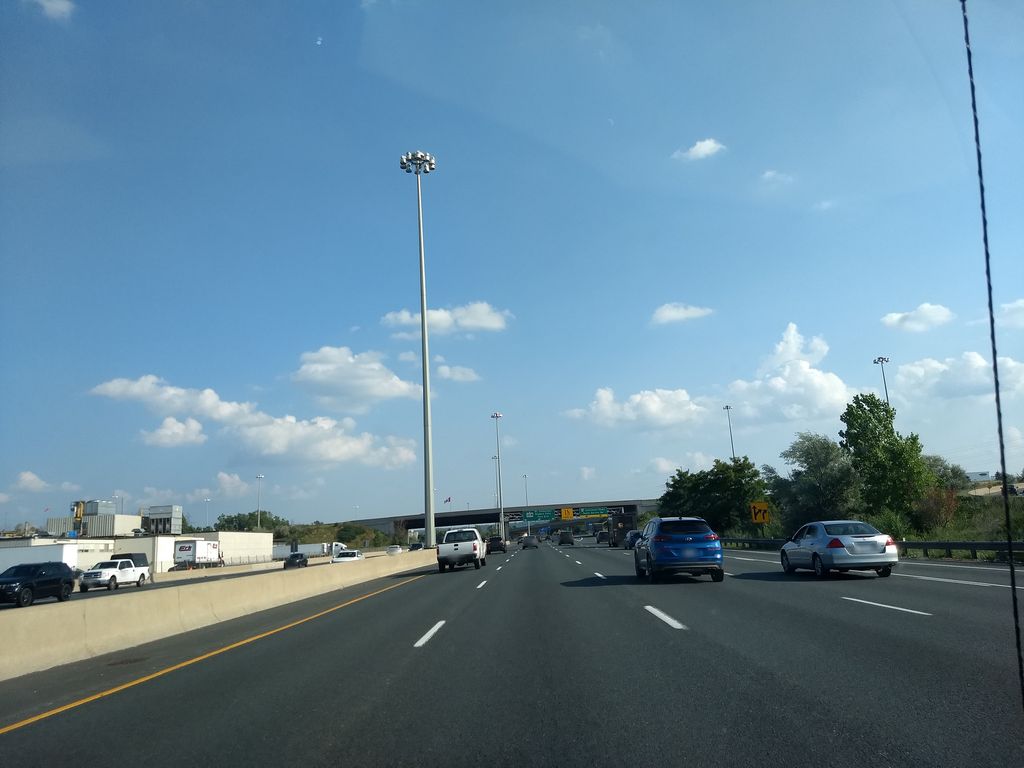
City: hamilton